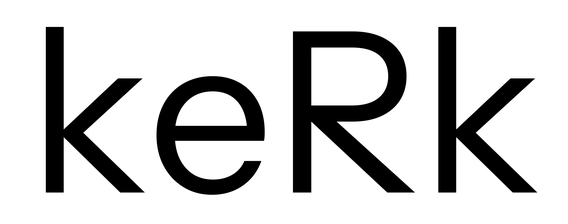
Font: InstrumentSans_Regular